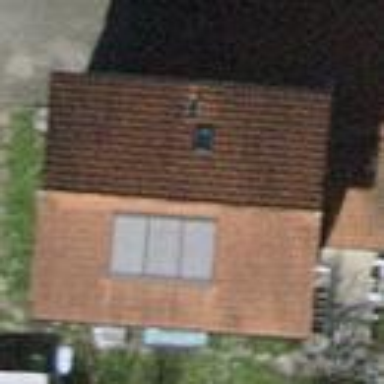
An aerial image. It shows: Building with tiled roof.